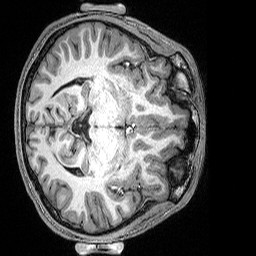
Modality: T1w
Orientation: axial